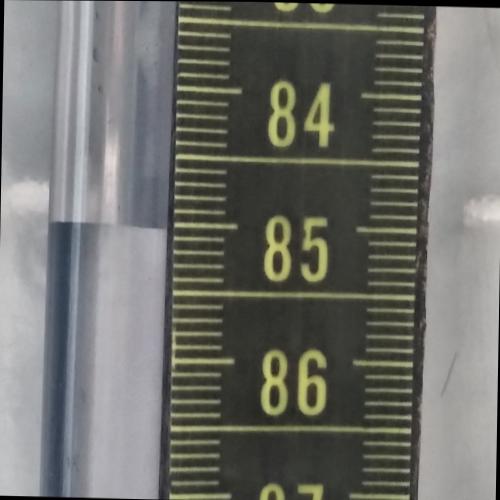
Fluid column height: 85.0 cm